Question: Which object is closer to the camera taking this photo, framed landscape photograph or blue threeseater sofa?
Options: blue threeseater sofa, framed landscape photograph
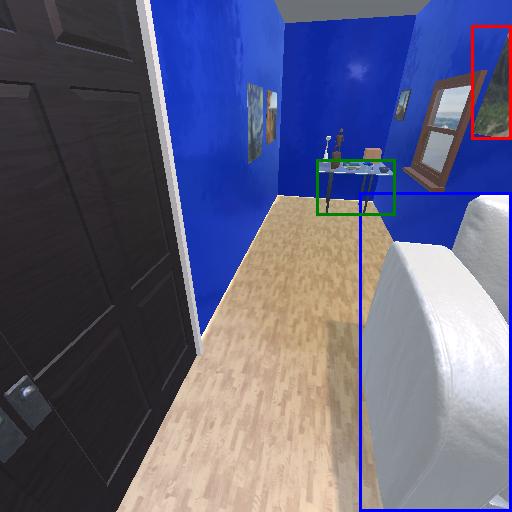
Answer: blue threeseater sofa